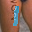
Label: 1